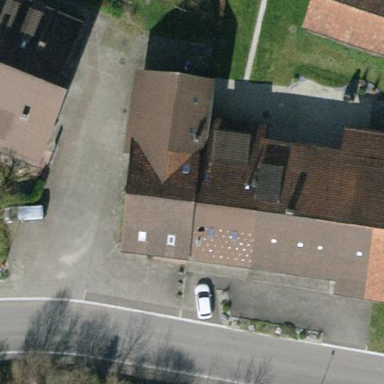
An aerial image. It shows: Terrace building with tile roof.